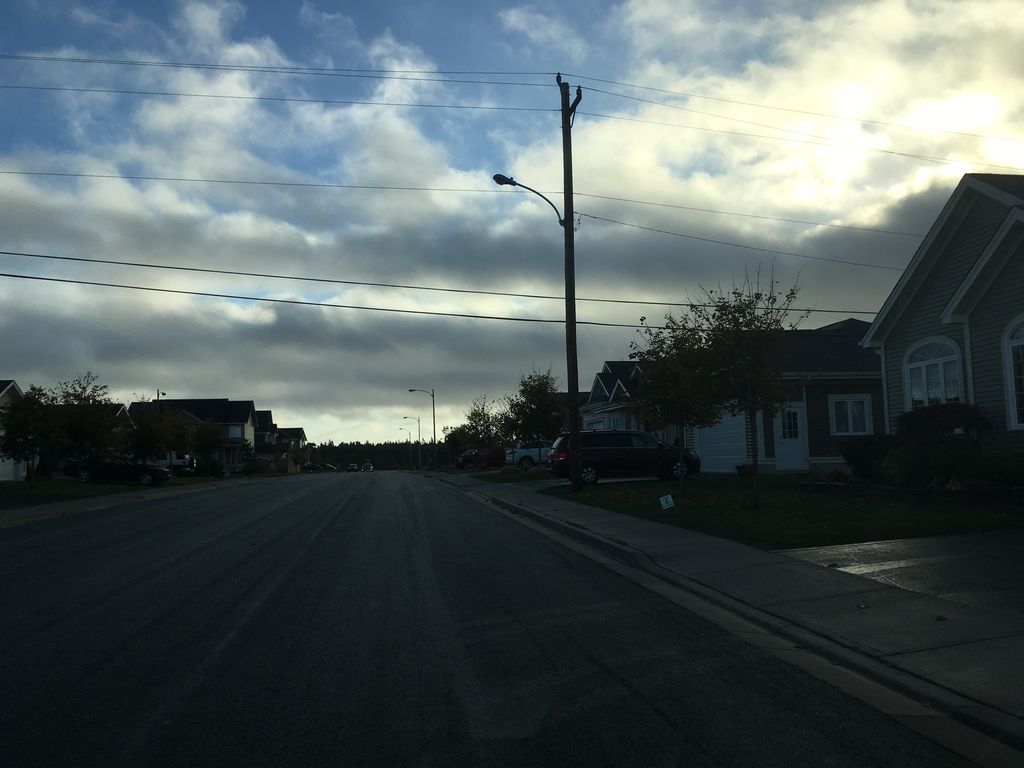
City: st_johns